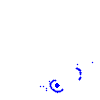
Particle: kaon